Question: So I've upgraded from Sitefinity 4.4 to 5.1 and the new built-in Forums aren't loading. Here's what I'm seeing:

I've compared my configuration files and everything seems to be in order. The only item I see relating to forums in the App_Code\Sitefinity\Configuration\ForumsConfig.config file which is listed below:
'''
<?xml version="1.0" encoding="utf-8"?>
<forumsConfig xmlns:config="urn:telerik:sitefinity:configuration" xmlns:type="urn:telerik:sitefinity:configuration:type" config:version="5.1.3450.0">
<notifications newPostNotificationTemplateId="2749c96b-6fe0-4796-828c-086d4fc928dd" newThreadNotificationTemplateId="f05b4fe5-752e-4fe4-b41c-69c81b73e424" />
</forumsConfig>
'''
If anyone knows where else to look, please let me know. I bet it's in the DB somewhere, but I have no idea where to start...
---
Edit: So, I've now copied my new files to the DEV server with the old configuration files from before the upgrade. When this happens, I now get the following error immediately on the page load:
> Could not load file or assembly 'Telerik.Sitefinity,
Version=4.4.2117.0, Culture=neutral, PublicKeyToken=b28c218413bdf563'
or one of its dependencies. The located assembly's manifest definition
does not match the assembly reference. (Exception from HRESULT:
0x80131040)
So I went in and updated any reference to 4.4.2117.0 in the configuration files to 5.1.3450.0 (except in the SystemConfig.config file). Most of these changes were modifying the XML's root node's config:version property.
Ran the site again, and still got the same error. So I found some information about putting the following into the web.config file for each file it complains about (yep, this happened 4 times):
'''
<runtime>
<assemblyBinding xmlns="urn:schemas-microsoft-com:asm.v1">
<dependentAssembly>
<assemblyIdentity name="Telerik.Sitefinity" publicKeyToken="b28c218413bdf563" culture="neutral"/>
<bindingRedirect oldVersion="0.0.0.0-65535.65535.65535.65535" newVersion="5.1.3450.0"/>
</dependentAssembly>
<dependentAssembly>
<assemblyIdentity name="Telerik.Sitefinity.Model" publicKeyToken="b28c218413bdf563" culture="neutral"/>
<bindingRedirect oldVersion="0.0.0.0-65535.65535.65535.65535" newVersion="5.1.3450.0"/>
</dependentAssembly>
<dependentAssembly>
<assemblyIdentity name="Telerik.OpenAccess" publicKeyToken="7CE17EEAF1D59342" culture="neutral" />
<bindingRedirect oldVersion="0.0.0.0-65535.65535.65535.65535" newVersion="2012.2.628.2" />
</dependentAssembly>
<dependentAssembly>
<assemblyIdentity name="Telerik.Sitefinity.Utilities" publicKeyToken="b28c218413bdf563" culture="neutral"/>
<bindingRedirect oldVersion="0.0.0.0-65535.65535.65535.65535" newVersion="5.1.3450.0"/>
</dependentAssembly>
</assemblyBinding>
</runtime>
'''
Now, I get the following error:
> Could not load type 'Telerik.Sitefinity.Publishing.PipeFactory' from
assembly 'Telerik.Sitefinity, Version=5.1.3450.0, Culture=neutral,
PublicKeyToken=b28c218413bdf563'.
I've already change the system to point Telerik.Sitefinity to use the latest version, but now the site won't load at all.
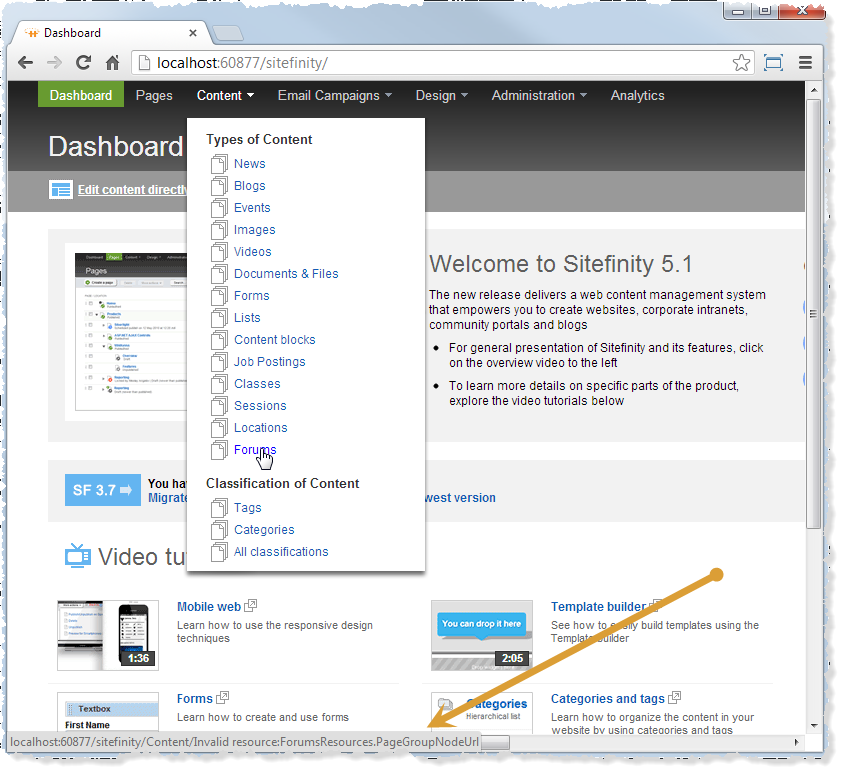
Answer: when you upgraded the site to 5.1, in addition to the regular upgrade steps here: <URL>
did you also complete the steps here: <URL>
and here: <URL>
in the latter step you have to add a referece to the forums.dll, as well as some other web.config stuff that might affect the project's ability to load the resources that appear to be missing...
if you did complete all the steps let me know and I'll see what else I can come up with :)
I hope this is helpful!